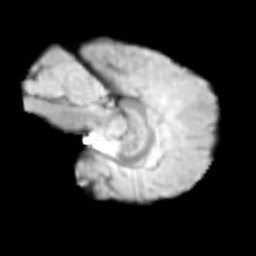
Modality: T2w
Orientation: sagittal
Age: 12
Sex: male
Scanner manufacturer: siemens
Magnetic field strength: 3 T
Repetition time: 3.8 s
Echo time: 0.07 s